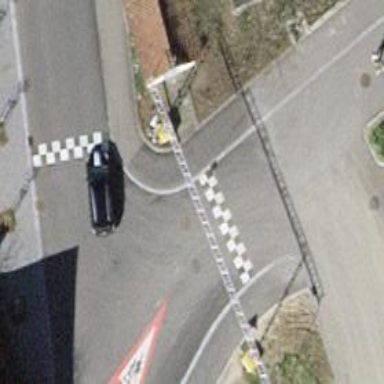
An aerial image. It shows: Asphalt road with traffic bump for traffic calming.